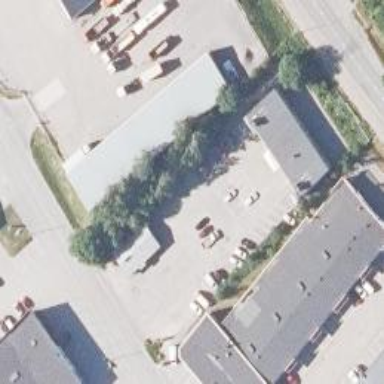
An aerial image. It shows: Parking area.